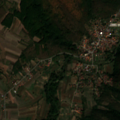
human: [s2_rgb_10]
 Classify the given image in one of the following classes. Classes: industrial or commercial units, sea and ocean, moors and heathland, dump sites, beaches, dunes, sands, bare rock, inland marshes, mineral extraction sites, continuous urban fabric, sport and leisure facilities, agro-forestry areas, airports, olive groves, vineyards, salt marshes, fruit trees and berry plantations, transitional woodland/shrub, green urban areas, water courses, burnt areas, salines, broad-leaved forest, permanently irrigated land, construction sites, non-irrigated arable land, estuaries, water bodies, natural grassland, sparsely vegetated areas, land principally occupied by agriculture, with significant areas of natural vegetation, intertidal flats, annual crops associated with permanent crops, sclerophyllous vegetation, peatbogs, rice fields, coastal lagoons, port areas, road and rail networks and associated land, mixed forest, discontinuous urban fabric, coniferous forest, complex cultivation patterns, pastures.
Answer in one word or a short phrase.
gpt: discontinuous urban fabric, complex cultivation patterns, land principally occupied by agriculture, with significant areas of natural vegetation, broad-leaved forest, transitional woodland/shrub